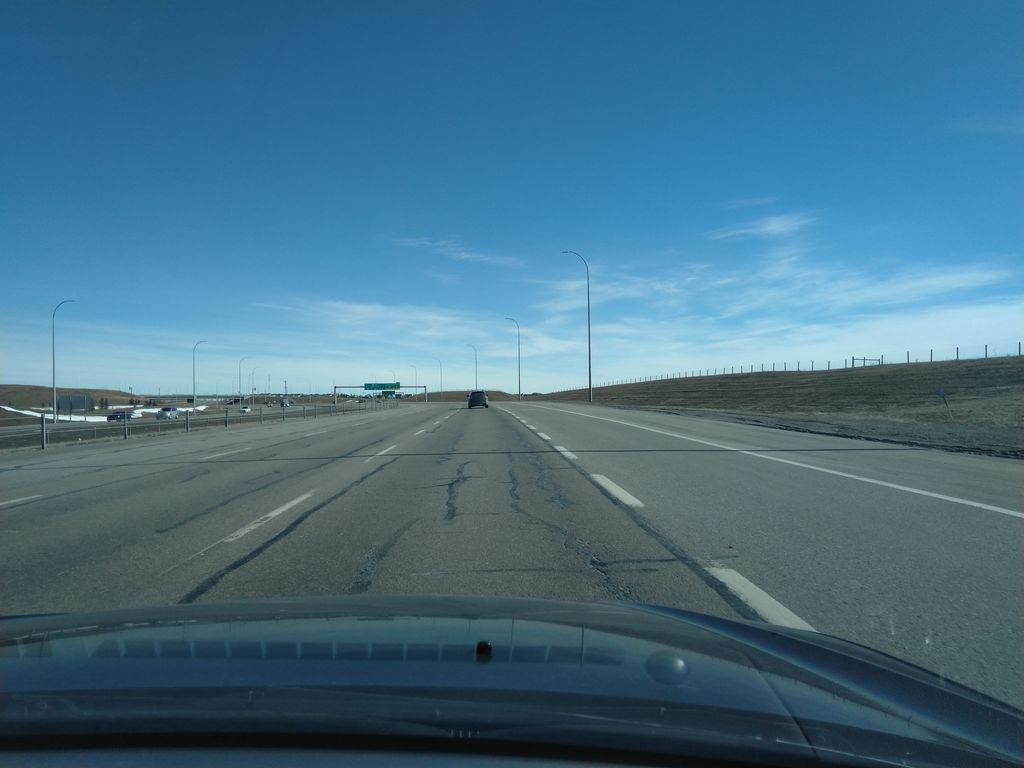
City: calgary